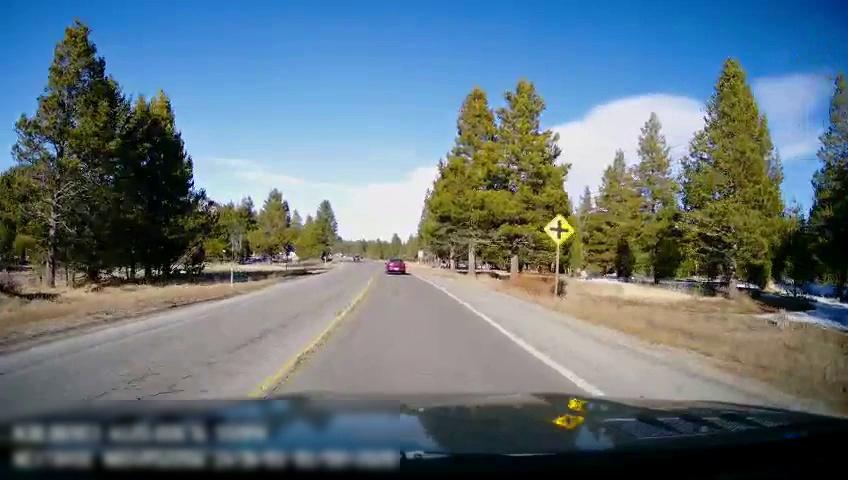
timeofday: Day
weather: Sunny
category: Drivable Space
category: Vehicles | Car
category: Lanes | Current Lane
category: Lanes | Current Lane
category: Traffic | Signs